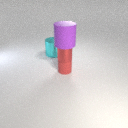
large purple rubber cylinder above small red rubber cylinder